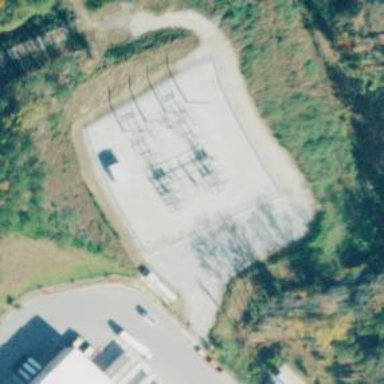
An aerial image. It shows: Switch for power supply.